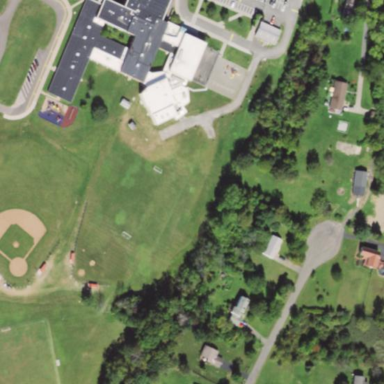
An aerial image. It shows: School.